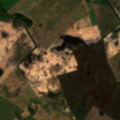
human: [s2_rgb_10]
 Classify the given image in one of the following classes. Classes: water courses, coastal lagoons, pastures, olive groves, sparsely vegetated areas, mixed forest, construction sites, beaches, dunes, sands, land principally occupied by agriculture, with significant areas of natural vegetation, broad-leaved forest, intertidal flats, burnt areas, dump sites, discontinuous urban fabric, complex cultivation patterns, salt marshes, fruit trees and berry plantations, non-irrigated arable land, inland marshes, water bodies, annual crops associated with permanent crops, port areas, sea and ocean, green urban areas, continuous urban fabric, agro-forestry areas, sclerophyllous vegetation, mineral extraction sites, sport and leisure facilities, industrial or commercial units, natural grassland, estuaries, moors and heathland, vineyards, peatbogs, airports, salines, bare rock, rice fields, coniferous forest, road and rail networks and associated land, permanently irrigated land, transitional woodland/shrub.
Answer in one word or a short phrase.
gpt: non-irrigated arable land, pastures